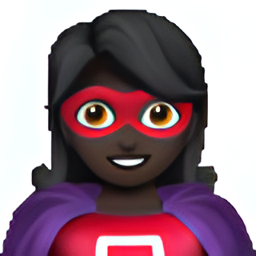
Name: woman superhero dark skin tone
Emoji: 🦸🏿‍♀️
Group: People & Body
Sub-group: person-fantasy